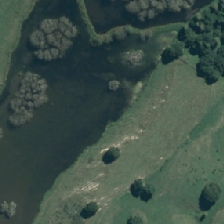
Land cover: herbaceous_freshwater_vege